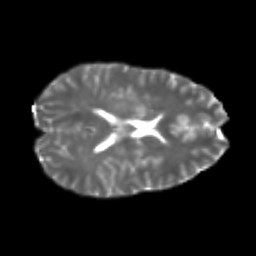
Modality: T2w
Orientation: axial
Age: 26
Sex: female
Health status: healthy
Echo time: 0.074 s